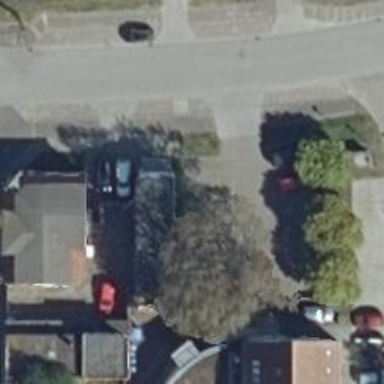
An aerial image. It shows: Greengrocer shop.